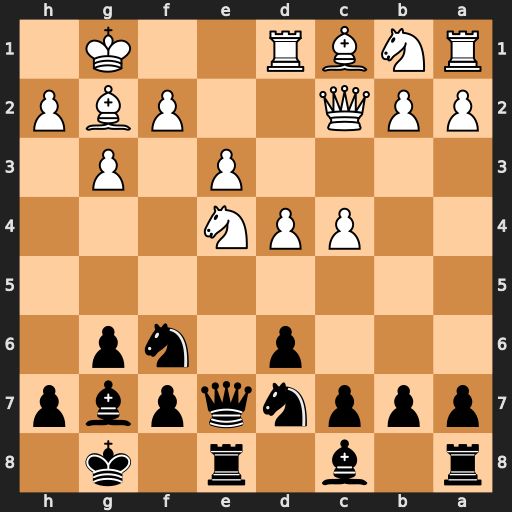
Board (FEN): r1b1r1k1/pppnqpbp/3p1np1/8/2PPN3/4P1P1/PPQ2PBP/RNBR2K1
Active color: b
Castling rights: -
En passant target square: -
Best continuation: Nxe4 Bxe4 Qxe4 Qxe4 Rxe4